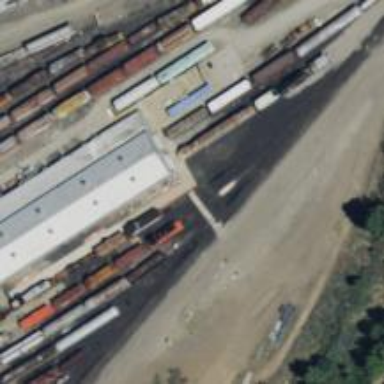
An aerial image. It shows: Preserved railway yard with rails.